Field crop: tomato
Growth stage: 1
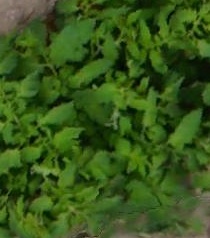
Species: tomato